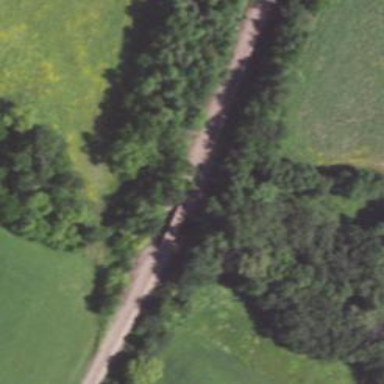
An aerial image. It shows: Railway bridge.